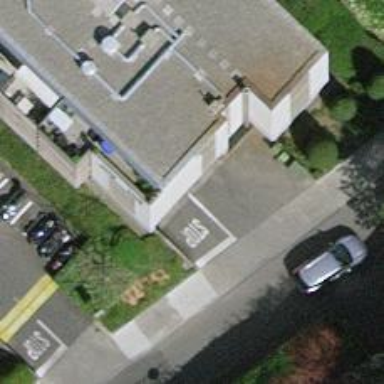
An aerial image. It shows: Parking entrance.